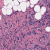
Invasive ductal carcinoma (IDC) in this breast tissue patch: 1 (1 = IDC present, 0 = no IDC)